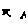
Label: star